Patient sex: M
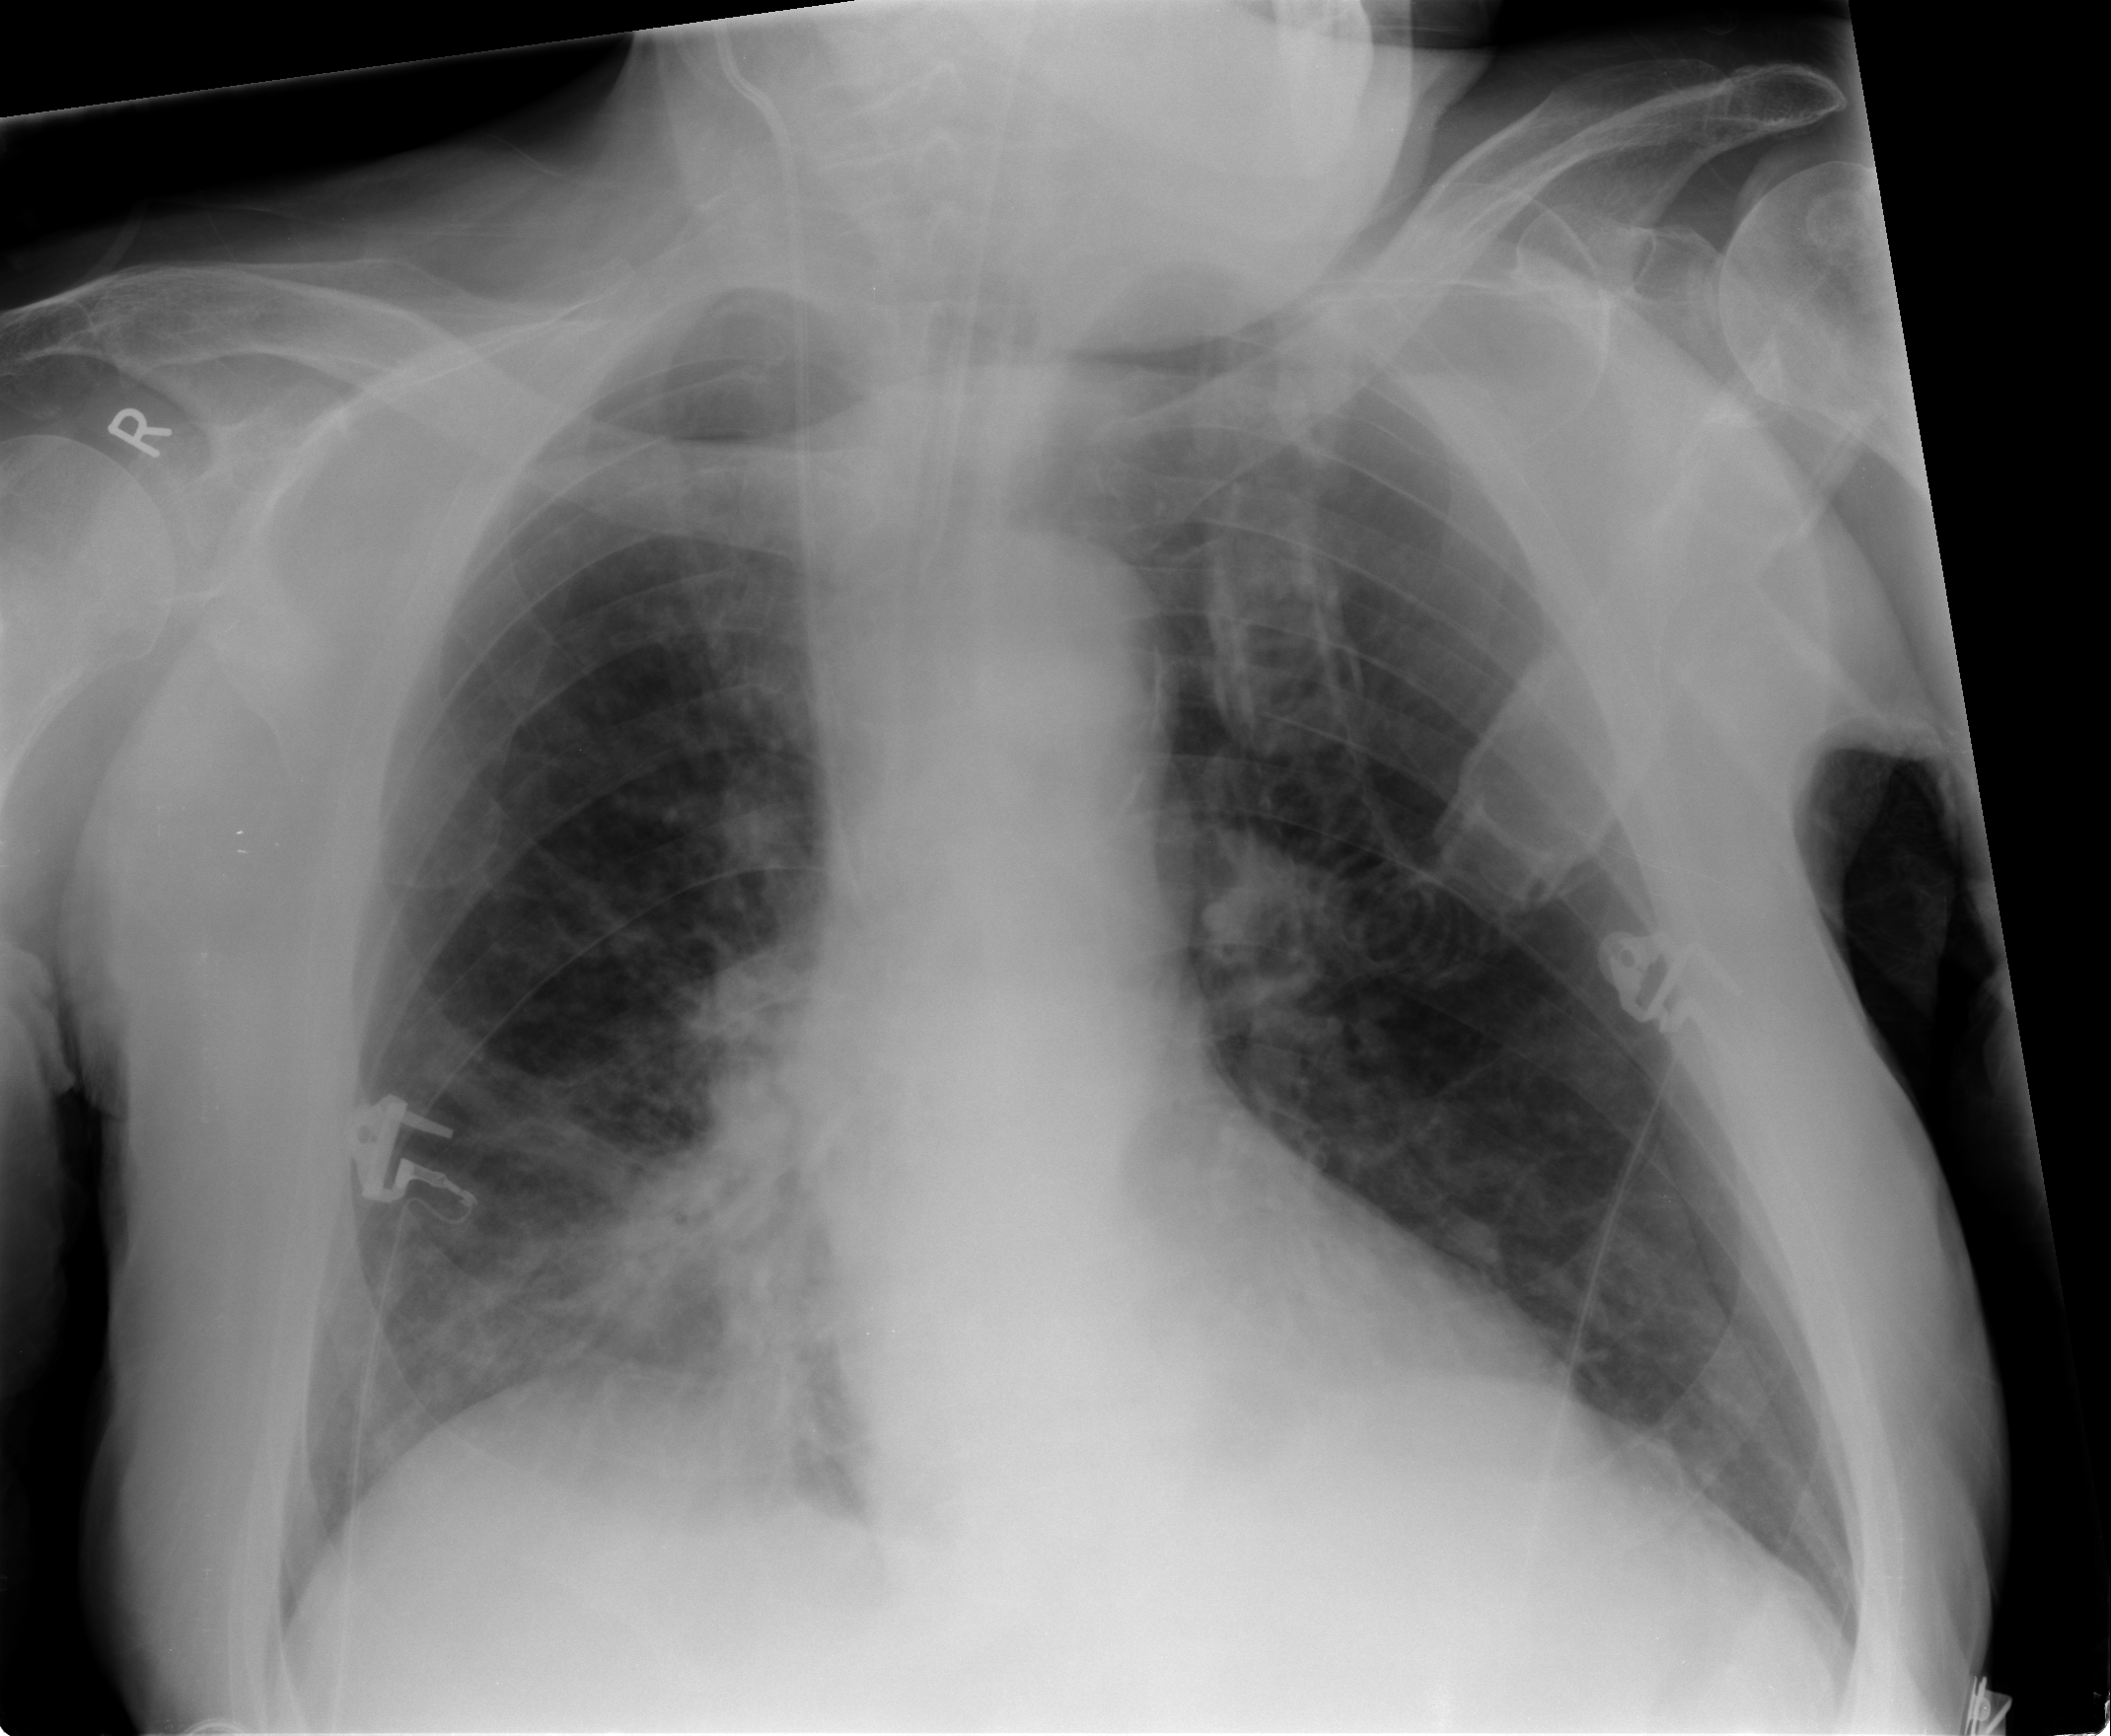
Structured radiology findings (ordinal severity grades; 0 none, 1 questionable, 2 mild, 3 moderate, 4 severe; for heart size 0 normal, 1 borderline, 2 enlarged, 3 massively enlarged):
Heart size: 2
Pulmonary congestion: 1
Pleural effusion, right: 0
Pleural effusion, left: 0
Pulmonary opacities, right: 2
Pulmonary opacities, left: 0
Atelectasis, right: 2
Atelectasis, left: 0